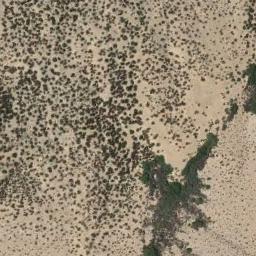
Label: chaparral